Interaction volume radius: 5 \u00c5
Interaction volume height: 20 \u00c5
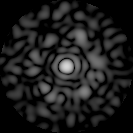
Disorder parameter: 0.843